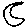
Label: moon